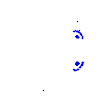
Particle: electron